Field crop: maize
Growth stage: 2
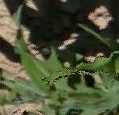
Species: maize